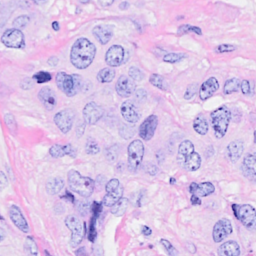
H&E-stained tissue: Breast